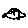
Label: car